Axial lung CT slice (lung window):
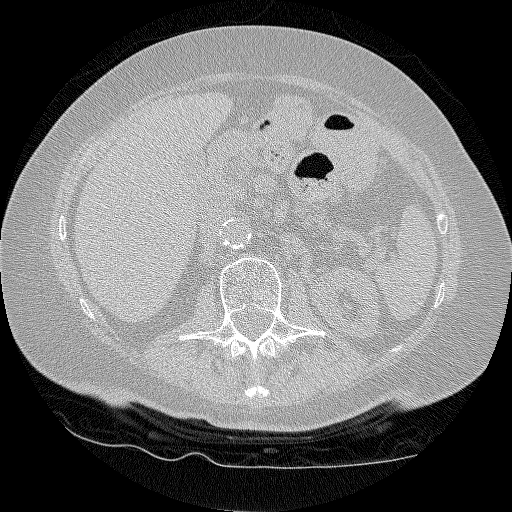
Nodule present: no